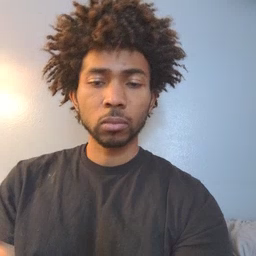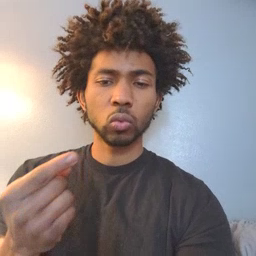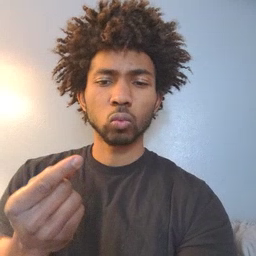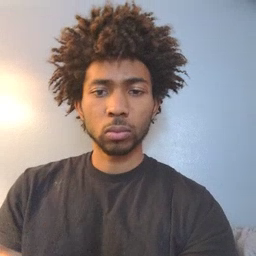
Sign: owie